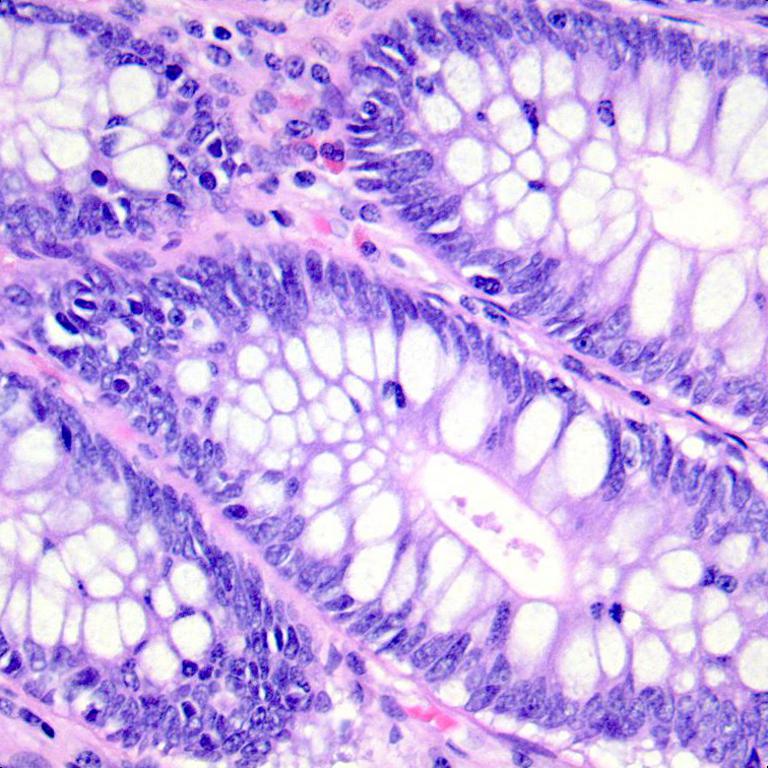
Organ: colon
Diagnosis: benign